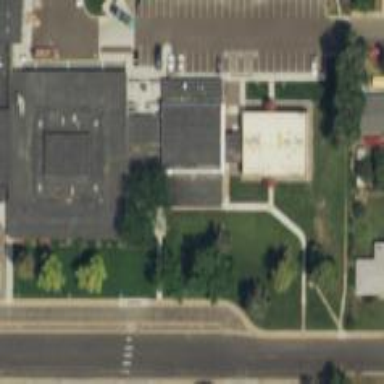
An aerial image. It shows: School.